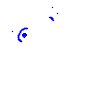
Particle: pion